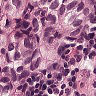
Metastatic tissue present: yes